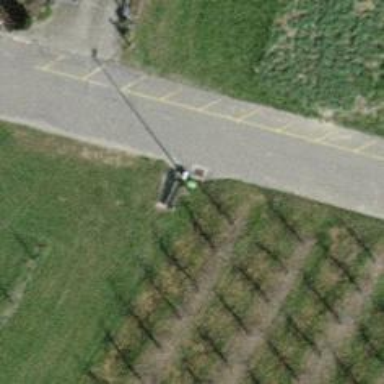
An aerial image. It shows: Bench.